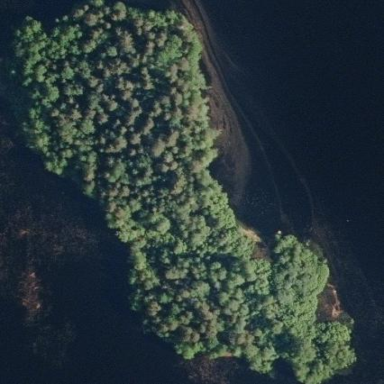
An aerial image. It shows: Island featuring nature reserve with forest land use.